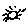
Label: sun